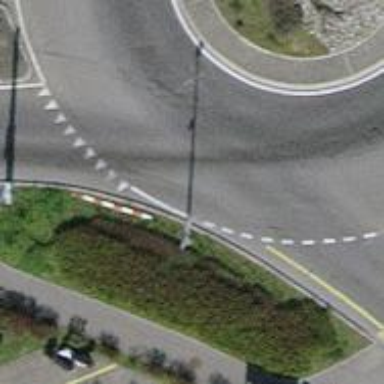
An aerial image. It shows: Tertiary road with asphalt surface leading to roundabout.